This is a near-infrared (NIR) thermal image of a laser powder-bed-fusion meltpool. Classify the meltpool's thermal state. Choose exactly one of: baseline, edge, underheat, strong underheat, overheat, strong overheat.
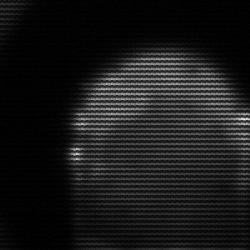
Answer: edge